Field crop: tomato
Growth stage: 2
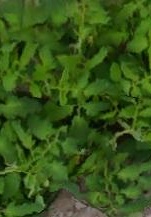
Species: tomato